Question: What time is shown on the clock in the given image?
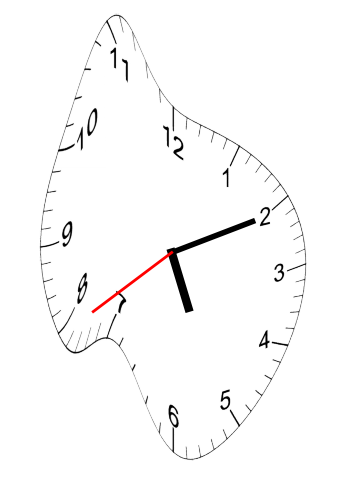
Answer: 05:10:39